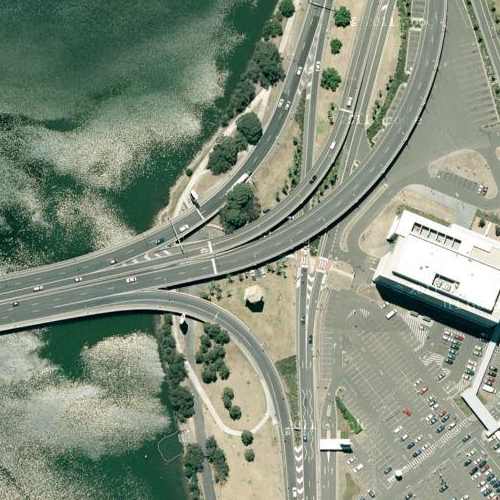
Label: sydney